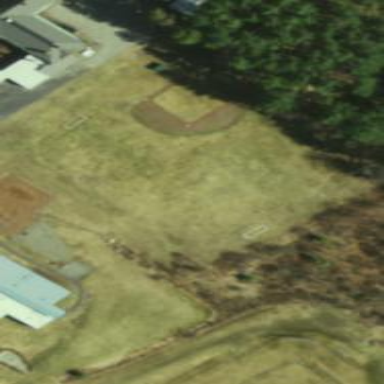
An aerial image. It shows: Baseball pitch for leisure land.